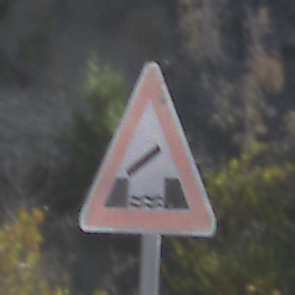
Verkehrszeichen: BeweglicheBruecke
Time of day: MorningAfternoon
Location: Outdoor (Nature)
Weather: Clear
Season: NotSpecified
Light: Natural